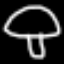
Label: mushroom